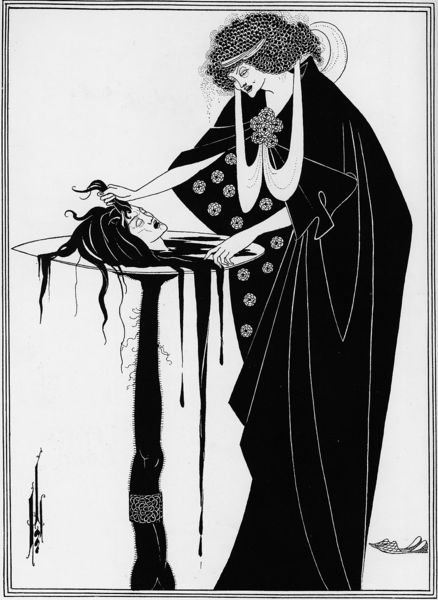
Titel: Salome, Die Belohnung der Tänzerin
Künstler: Aubrey Beardsley
Institution: Massachuttes, Grenville L. Winthrop Bequest, Fogg Art Museum, Harvard University
Schlagwörter: baum, kopf, weiß, frauen, blumen, frau, holz, kleid, schwarz, szene, tisch, zeichnung, gesicht, kragen, rache, rahmen, salome, schale, tod, hände, signatur, gewand, haare, brosche, locken, schuhe, haarband, gewalt, jugendstil, floral, blut, druck, illustration, schwarzweiß, tinte, töten, blument, to, u, jugens, dalome